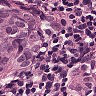
Metastatic tissue present: yes